Current action and preconditions to check: trajectory_clear

Your task: For each precondition in the list above, predict whether it will hold at this action.

Consider the current scene as observed from the mobile robot's camera, and analyze the predicted future states of all dynamic agents (e.g., people, animals, vehicles, or any moving entities) within the NEXT SECOND.

IMPORTANT: Only answer "very likely" if you are absolutely certain—based on strong, clear evidence—that a dynamic agent will violate the precondition in the predicted future state. Do NOT answer "very likely" for unlikely, ambiguous, or low-probability risks.

Ask yourself for each precondition: Is there a high probability, with clear and convincing evidence, that the predicted future states of any dynamic agent will interfere with the predicted future state of the currently executing action within the NEXT SECOND, causing that precondition to fail?

Assess the risk level based on these predictions. Use "likely" or "very likely" if motions create a clear risk of interference.

Use "neutral" or "improbable" if agents are nearby but their predicted paths are clearly diverging or non-conflicting.

Failure Risk Categories: "very improbable", "improbable", "neutral", "likely", "very likely"

Answer Format: Output ONLY the probability_of_failure value from these categories: "very improbable", "improbable", "neutral", "likely", "very likely"

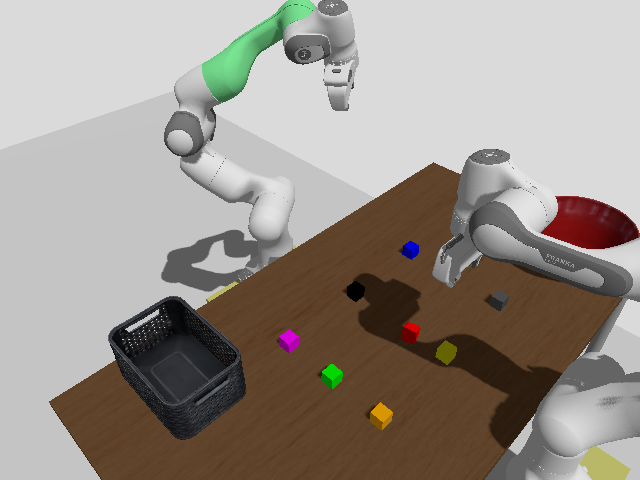

Answer: very improbable